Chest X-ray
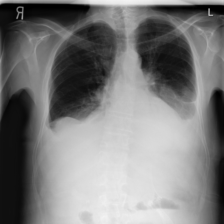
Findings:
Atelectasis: positive
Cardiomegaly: negative
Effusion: positive
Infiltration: positive
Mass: positive
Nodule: positive
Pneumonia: negative
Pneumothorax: negative
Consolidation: positive
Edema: negative
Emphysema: negative
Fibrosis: negative
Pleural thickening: negative
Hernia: negative